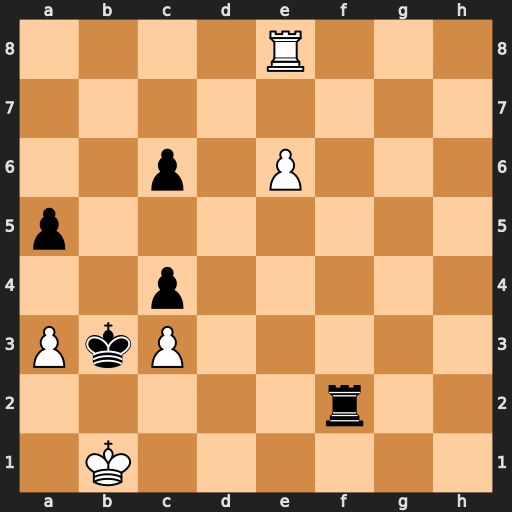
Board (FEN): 4R3/8/2p1P3/p7/2p5/PkP5/5r2/1K6
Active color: w
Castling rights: -
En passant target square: -
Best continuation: Rb8+ Kxa3 e7